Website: walmart
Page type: payment
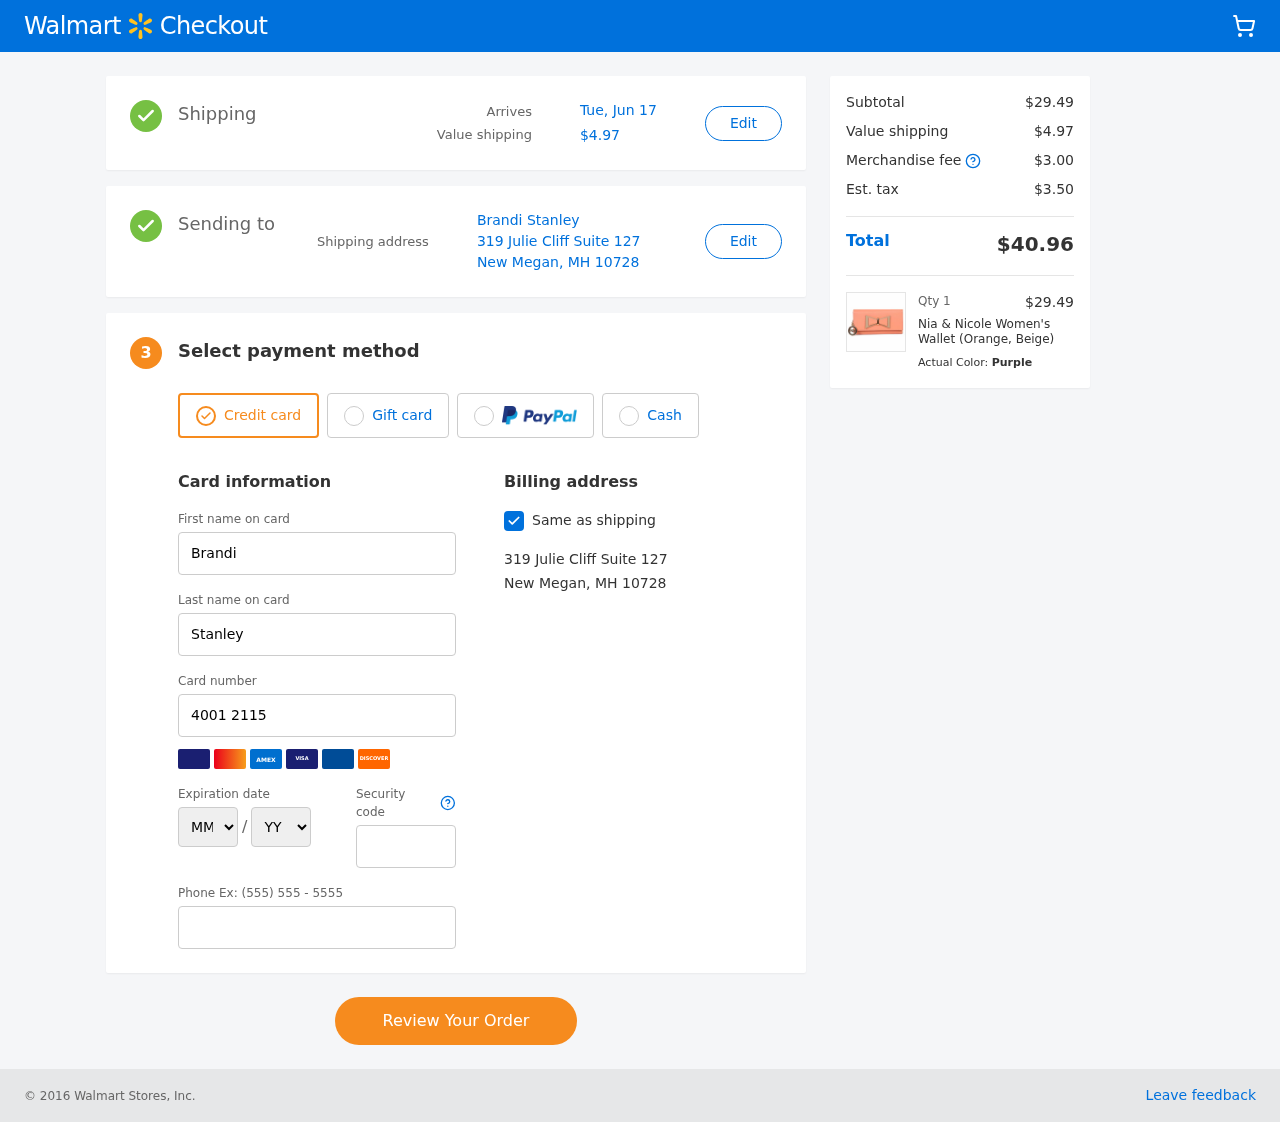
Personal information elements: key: PII_CARD_EXPIRY_MONTH
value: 03
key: PII_CARD_EXPIRY_YEAR
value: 29
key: PII_CITY_STATE_ZIP
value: New Megan, MH 10728
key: PII_FULLNAME
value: Brandi Stanley
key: PII_STREET
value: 319 Julie Cliff Suite 127
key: PII_FIRSTNAME
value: Brandi
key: PII_LASTNAME
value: Stanley
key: PII_CARD_NUMBER
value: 4001 2115 1033 7524
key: PII_CARD_CVV
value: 825
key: PII_PHONE
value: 7922886230
Product elements: key: PRODUCT1_NAME
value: Nia & Nicole Women's Wallet (Orange, Beige)
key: PRODUCT1_PRICE
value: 29.49
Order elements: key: ORDER_DELIVERY_DATE
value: Tue, Jun 17
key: ORDER_SHIPPING_COST
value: $4.97
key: ORDER_SUBTOTAL
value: $29.49
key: ORDER_MERCHANDISE_FEE
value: $3.00
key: ORDER_TAX
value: $3.50
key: ORDER_TOTAL
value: $40.96
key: ORDER_NUM_ITEMS
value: Qty 1